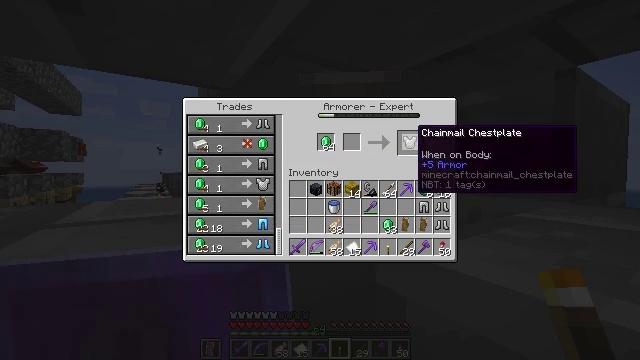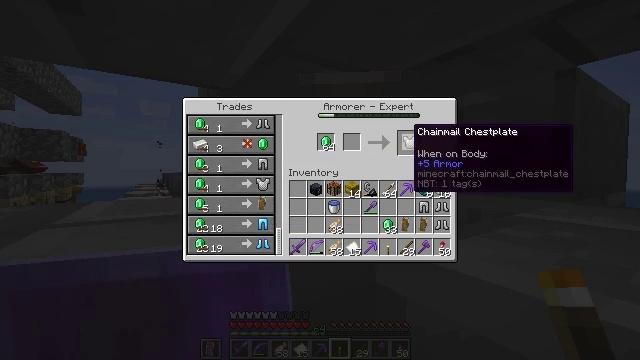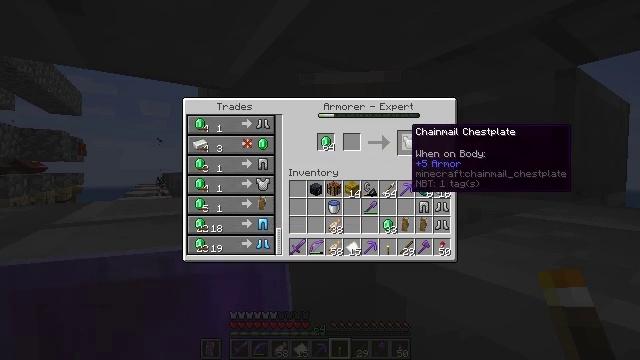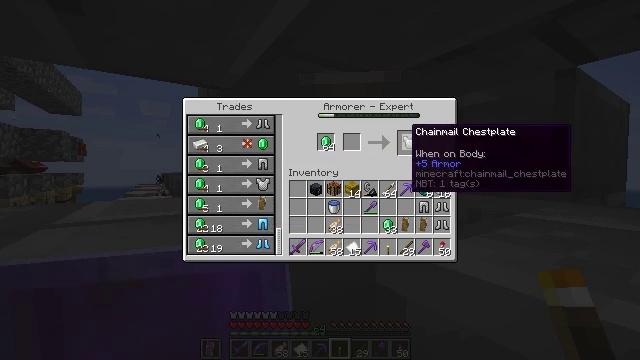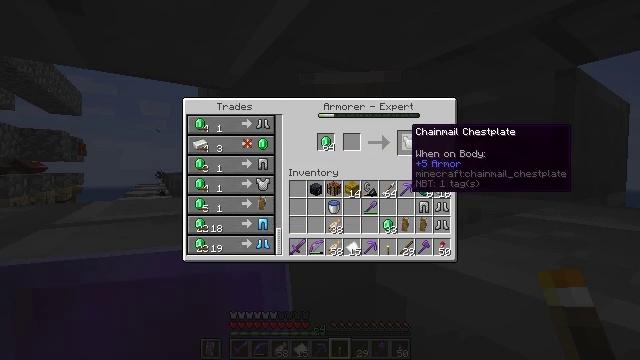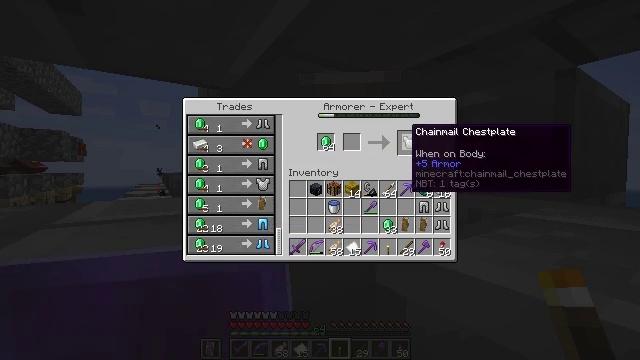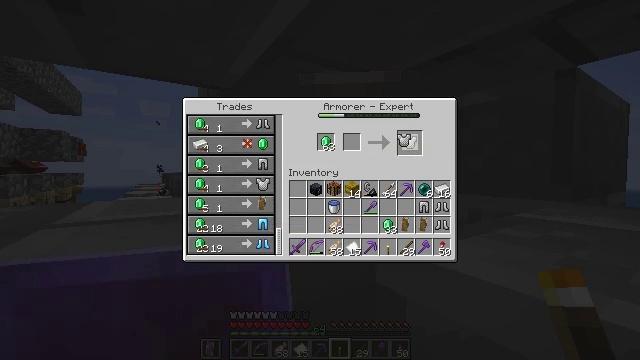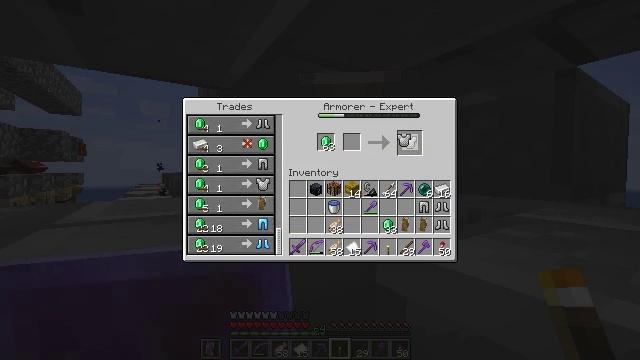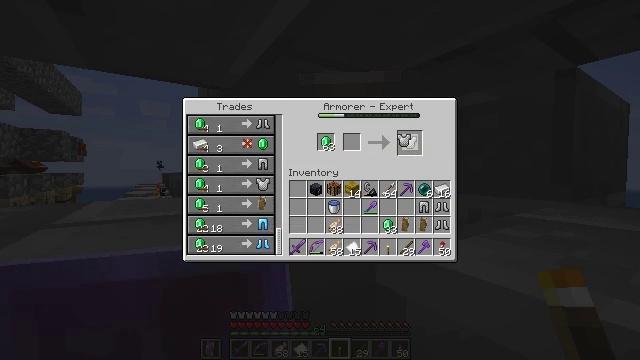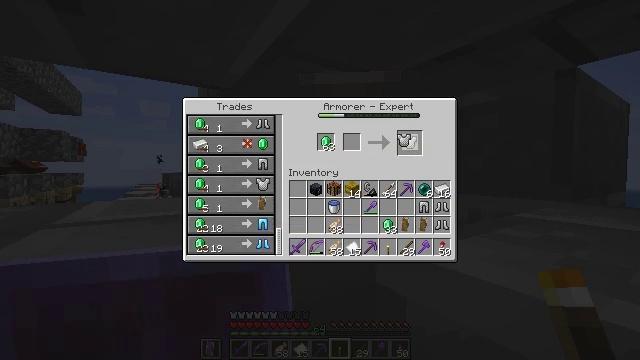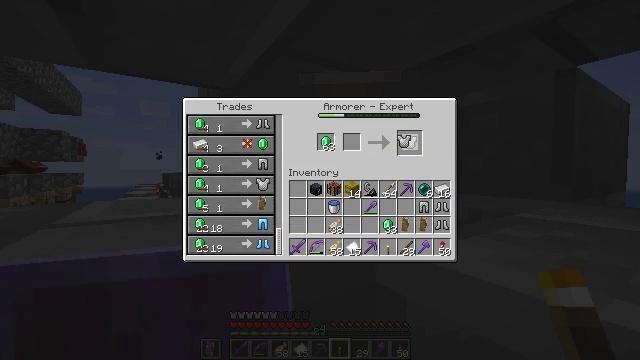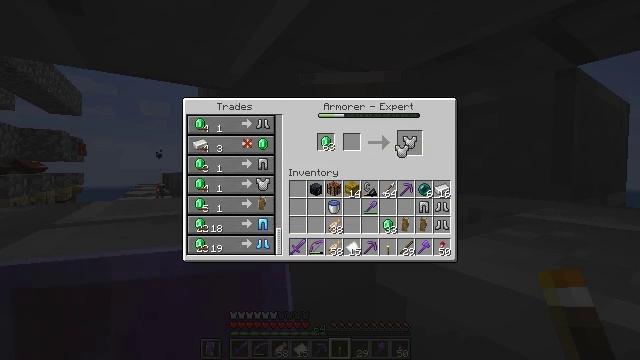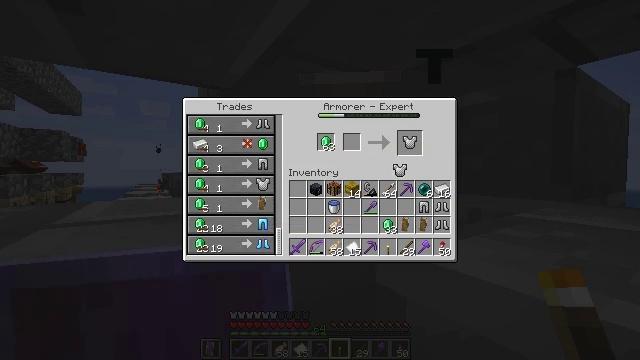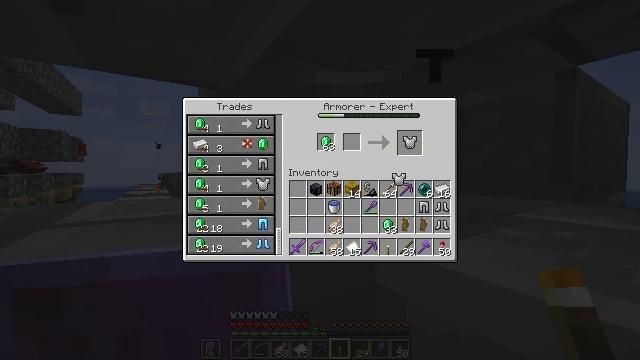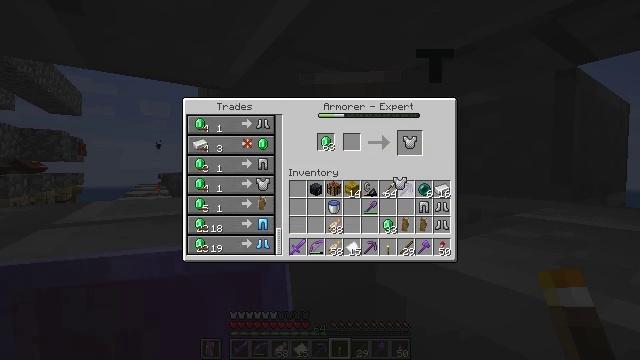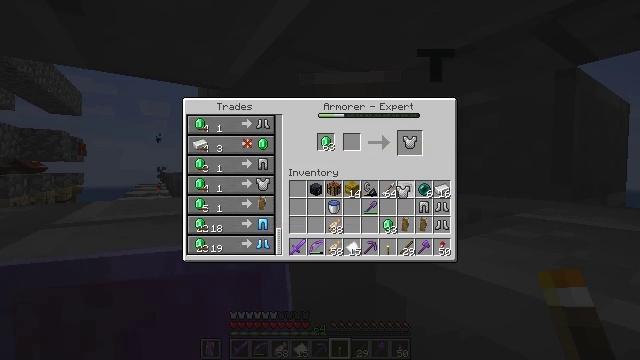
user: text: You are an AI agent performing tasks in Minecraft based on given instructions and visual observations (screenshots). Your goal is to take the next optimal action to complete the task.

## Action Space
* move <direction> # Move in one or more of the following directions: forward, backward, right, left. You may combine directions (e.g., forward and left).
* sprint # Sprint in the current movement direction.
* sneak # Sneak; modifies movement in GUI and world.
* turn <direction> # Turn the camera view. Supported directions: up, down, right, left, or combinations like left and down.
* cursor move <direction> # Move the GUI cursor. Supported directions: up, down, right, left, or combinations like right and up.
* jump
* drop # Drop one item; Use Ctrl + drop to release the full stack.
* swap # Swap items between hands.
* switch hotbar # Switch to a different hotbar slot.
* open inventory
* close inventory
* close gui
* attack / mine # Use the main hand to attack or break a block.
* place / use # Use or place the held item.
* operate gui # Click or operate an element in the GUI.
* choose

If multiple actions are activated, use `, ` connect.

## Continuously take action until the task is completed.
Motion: motion action
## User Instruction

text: Create a chainmail chestplate by using the crafting table.
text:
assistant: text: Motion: no_op
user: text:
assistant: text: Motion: no_op
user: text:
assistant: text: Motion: no_op
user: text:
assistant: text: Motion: no_op
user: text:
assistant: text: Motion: no_op
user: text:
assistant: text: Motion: attack / mine
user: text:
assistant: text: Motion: attack / mine
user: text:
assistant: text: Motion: attack / mine
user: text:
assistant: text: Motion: no_op
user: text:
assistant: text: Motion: no_op
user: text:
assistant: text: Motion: turn down
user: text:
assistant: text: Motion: turn down
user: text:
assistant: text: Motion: turn down
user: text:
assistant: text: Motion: no_op
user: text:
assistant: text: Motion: turn down
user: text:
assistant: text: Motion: no_op
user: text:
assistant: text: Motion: no_op
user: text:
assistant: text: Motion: no_op
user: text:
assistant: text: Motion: no_op
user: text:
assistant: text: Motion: no_op
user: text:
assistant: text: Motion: no_op
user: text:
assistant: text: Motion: no_op
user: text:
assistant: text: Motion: no_op
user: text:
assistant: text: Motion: no_op
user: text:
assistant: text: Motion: no_op
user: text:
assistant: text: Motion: no_op
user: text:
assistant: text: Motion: no_op
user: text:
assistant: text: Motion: no_op
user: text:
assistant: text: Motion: no_op
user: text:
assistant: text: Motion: attack / mine